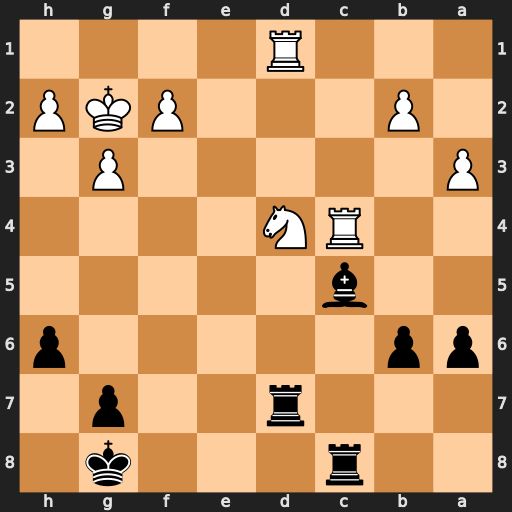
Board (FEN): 2r3k1/3r2p1/pp5p/2b5/2RN4/P5P1/1P3PKP/3R4
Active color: b
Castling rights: -
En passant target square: -
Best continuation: Rcd8 Ne6 Rxd1 Nxd8 Rxd8